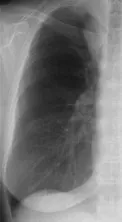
(A) Chest radiography before the introduction of sotorasib showing no ground glass opacities in both lung fields.
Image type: radiology (x_ray)